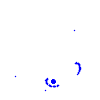
Particle: electron